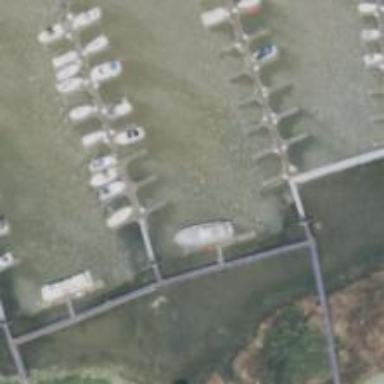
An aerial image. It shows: Pier located along footway.